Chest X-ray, PA view. Patient: 51 years old, sex F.
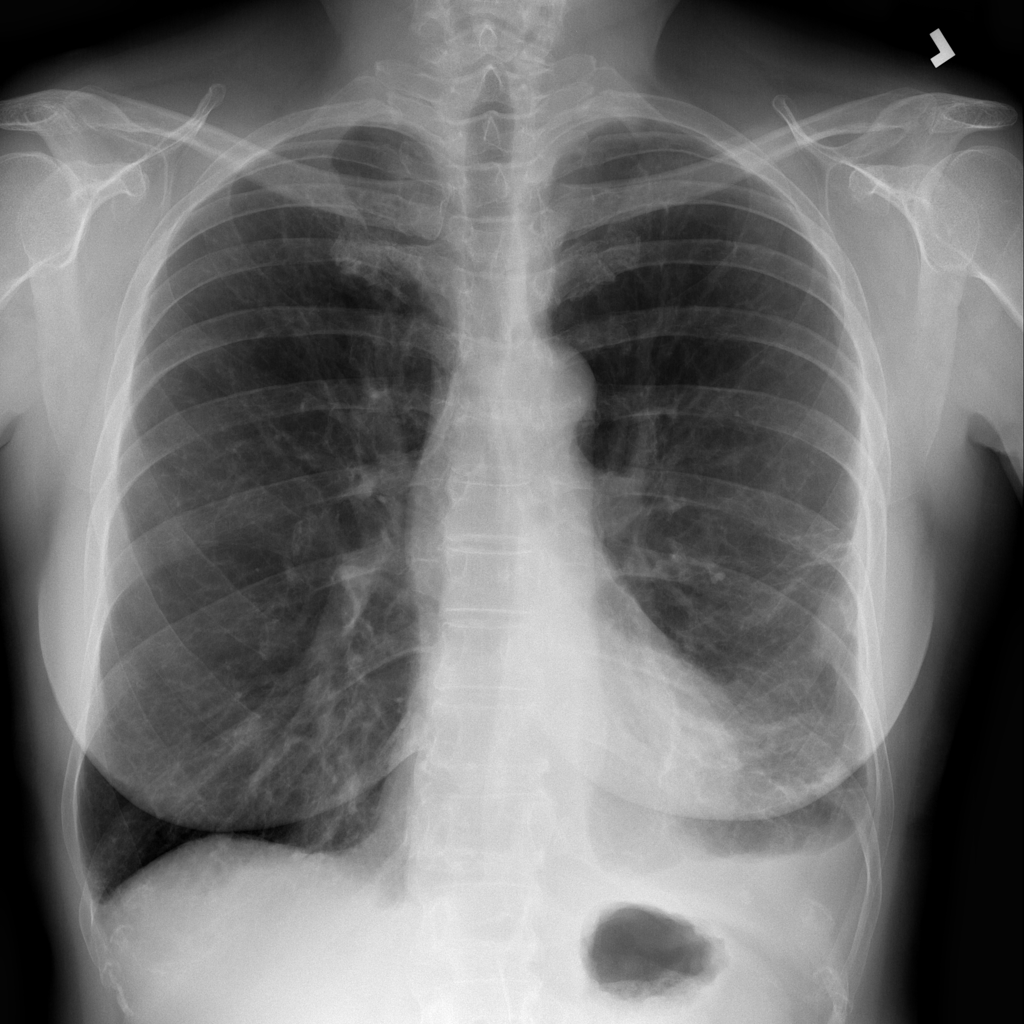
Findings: Pleural_Thickening